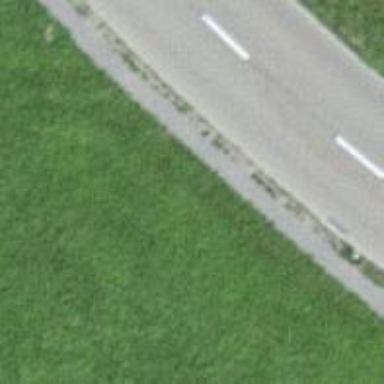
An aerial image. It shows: Path with fine gravel surface.